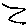
Label: zigzag